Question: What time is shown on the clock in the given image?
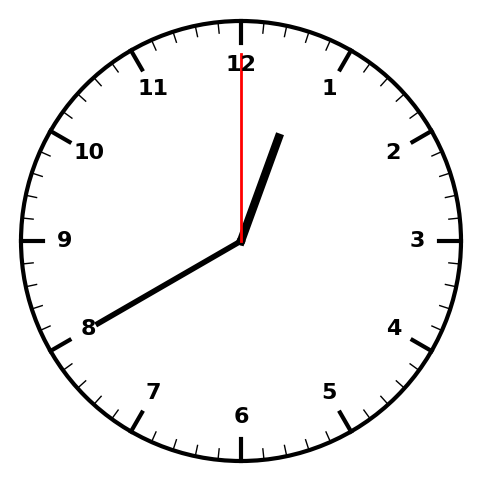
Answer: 12:40:00